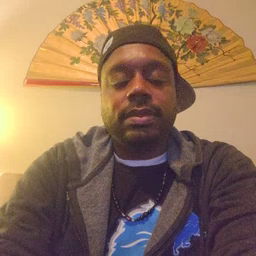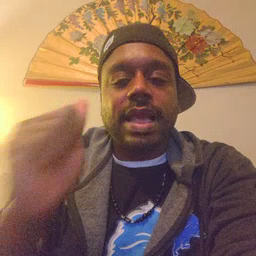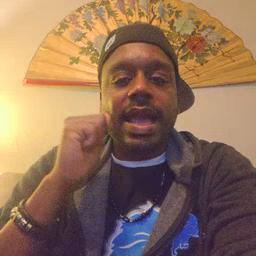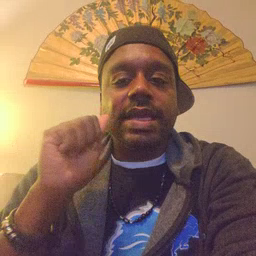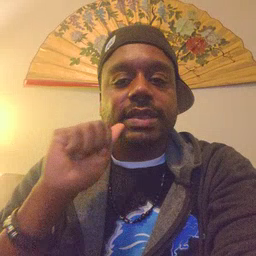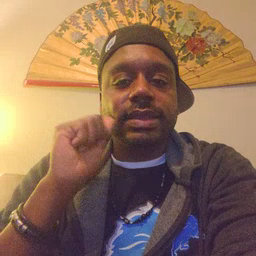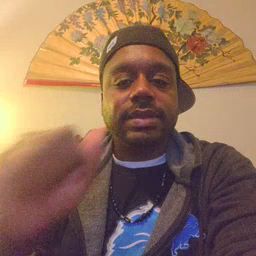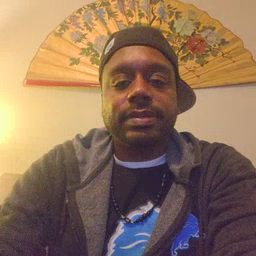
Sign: aunt